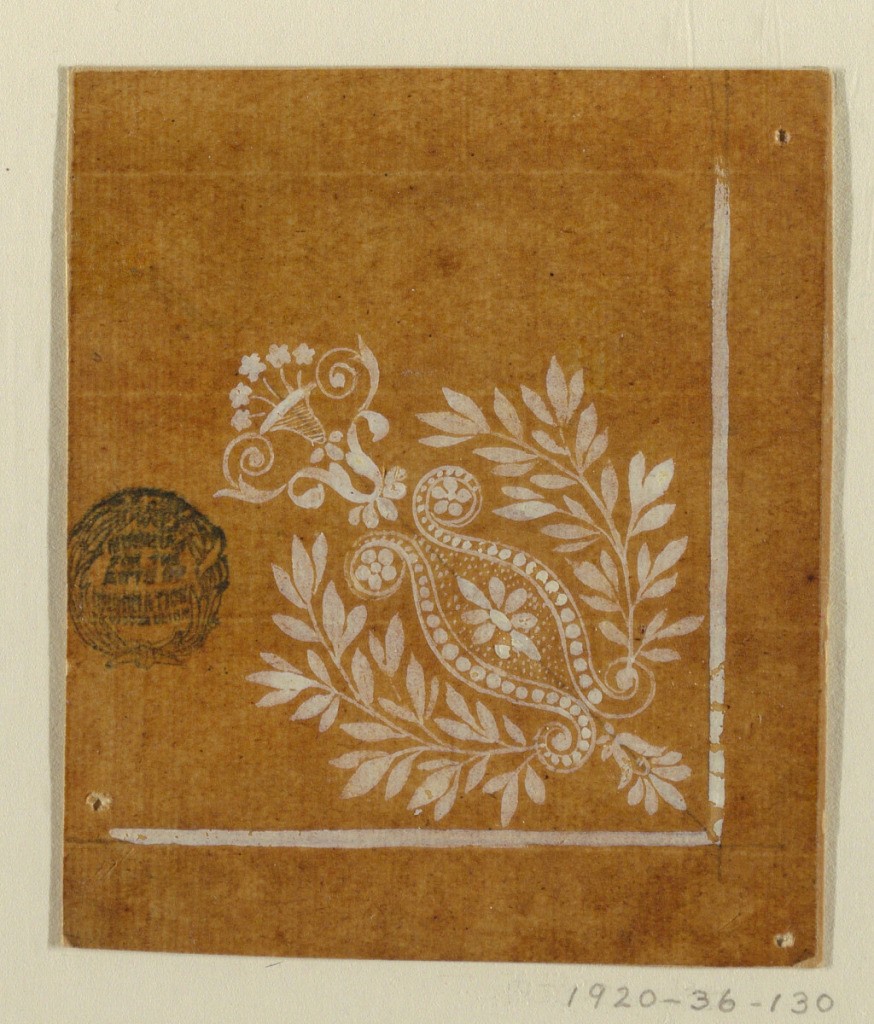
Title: Design for an Embroidered or Woven Corner Motif of the "Fabrique de St. Ruf"
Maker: Fabrique de Saint Ruf, Lyon, France
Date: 1800–1825
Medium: Brush and white gouache, graphite on glazed tracing paper
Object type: Drawing
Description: A lace panel in a lyre shape, from the bottom spirals of which leaf boughs rise, is crowned by a plant. Obliquely shown in an angle of strips.